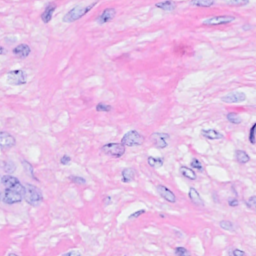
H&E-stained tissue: Breast